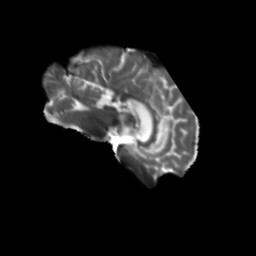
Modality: T2w
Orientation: sagittal
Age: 53
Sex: male
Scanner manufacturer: siemens
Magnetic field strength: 3 T
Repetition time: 5.25 s
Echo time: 0.08 s